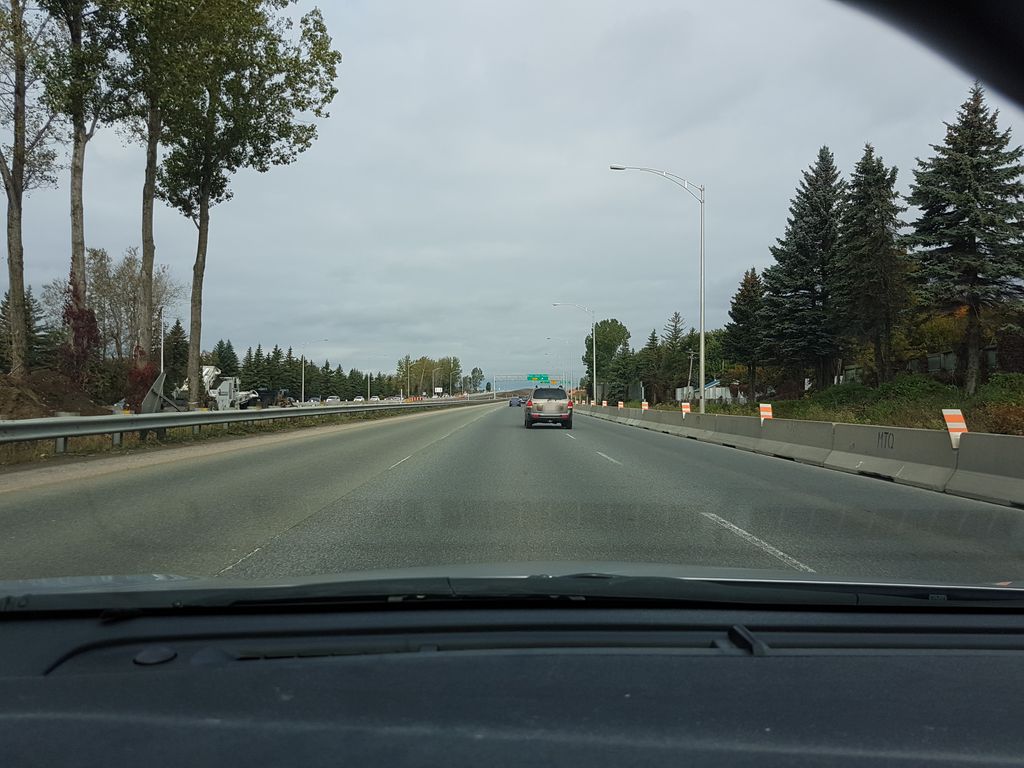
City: quebec_city